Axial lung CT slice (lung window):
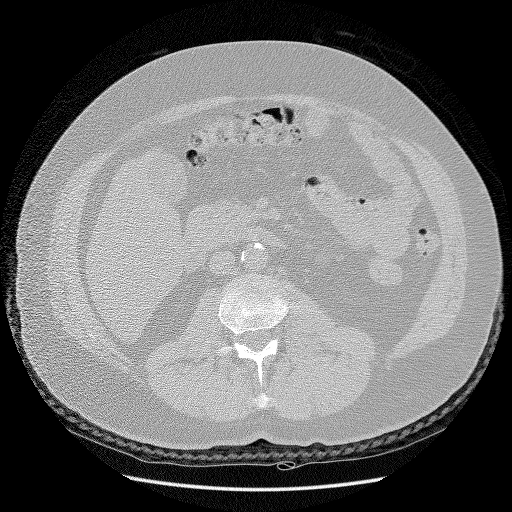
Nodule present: no